Interaction volume radius: 5 \u00c5
Interaction volume height: 15 \u00c5
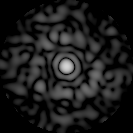
Disorder parameter: 0.853